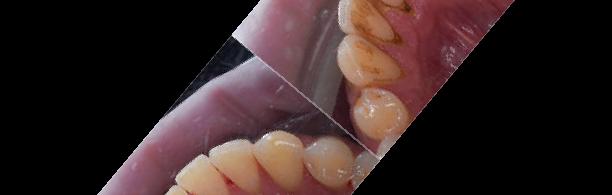
Condition: Calculus